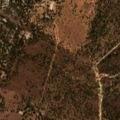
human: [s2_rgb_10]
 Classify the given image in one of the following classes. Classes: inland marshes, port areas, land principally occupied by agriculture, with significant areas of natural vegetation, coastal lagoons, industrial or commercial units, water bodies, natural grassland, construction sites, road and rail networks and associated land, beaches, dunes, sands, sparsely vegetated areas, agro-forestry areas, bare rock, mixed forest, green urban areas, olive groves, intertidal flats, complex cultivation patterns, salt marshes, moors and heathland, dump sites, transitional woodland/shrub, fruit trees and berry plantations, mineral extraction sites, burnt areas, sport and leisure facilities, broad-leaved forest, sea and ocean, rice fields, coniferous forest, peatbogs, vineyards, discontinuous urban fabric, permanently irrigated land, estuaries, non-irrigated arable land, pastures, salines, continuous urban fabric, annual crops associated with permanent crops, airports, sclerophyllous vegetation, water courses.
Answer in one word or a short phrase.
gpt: agro-forestry areas, broad-leaved forest, mixed forest